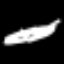
Label: chair